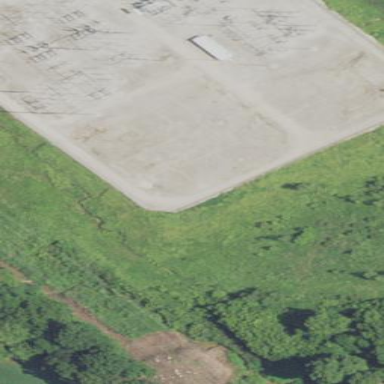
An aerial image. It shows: Fence surrounds transmission level power substation.